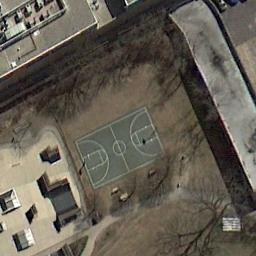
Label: basketball_court